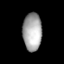
Tissue: lung
Cell type: Fibroblasts
Senescence score: 0.609
Nuclear area (px): 699
Mean DAPI intensity: 168.021